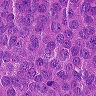
Metastatic tissue present: yes